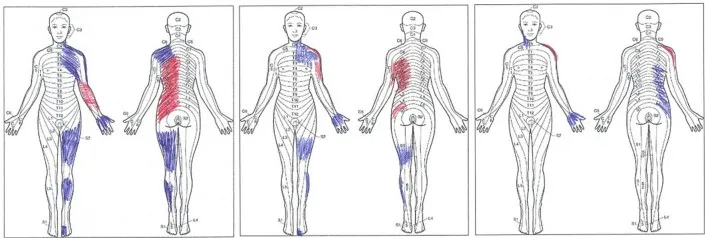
The patient, at three time points, made original drawings. From left to right, drawings collected 40 days after the right thalamic stroke (T0), immediately after the last one of 10 repetitive transcranial magnetic stimulation (rTMS) treatments (T1), and 1 month after the last rTMS session (T2). Pain (red tract) and paresthesia (blue tract) are shown. Note that at T2, the patient acknowledged that she marked the "wrong" side of her body (right rather than left); nevertheless, the original drawing, performed with no cues from the examiner, is provided here.
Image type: radiology (spect)